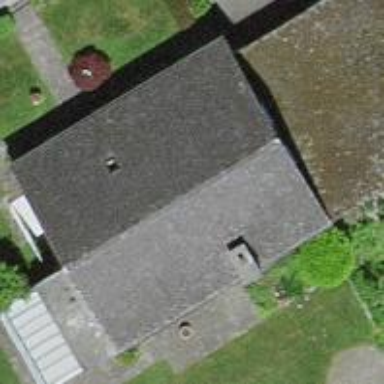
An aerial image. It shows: Simple house.